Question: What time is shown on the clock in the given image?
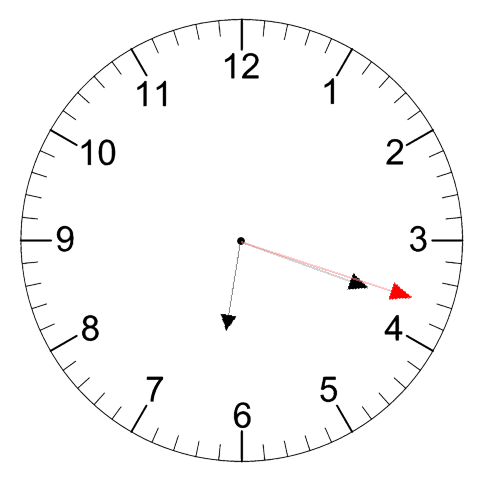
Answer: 06:18:18